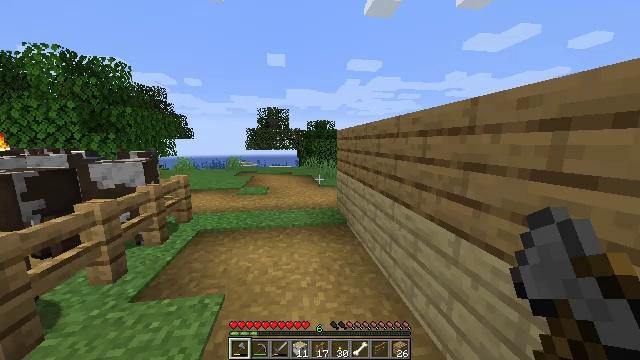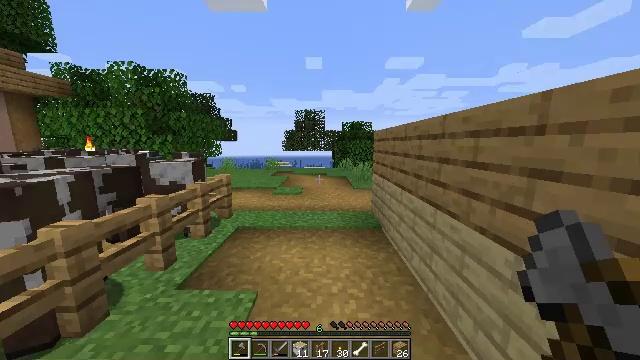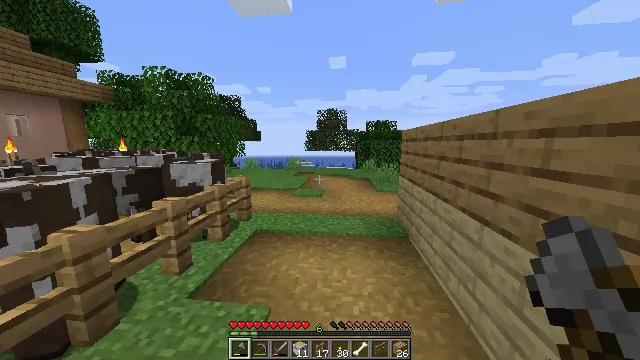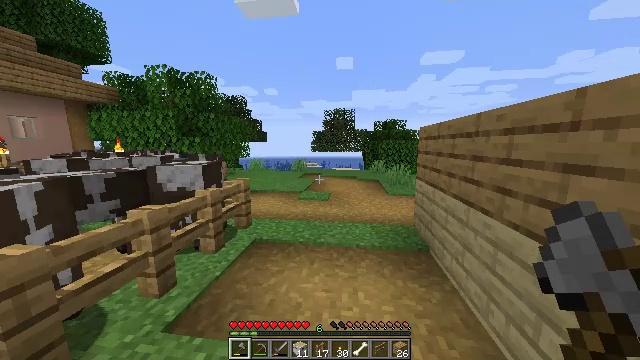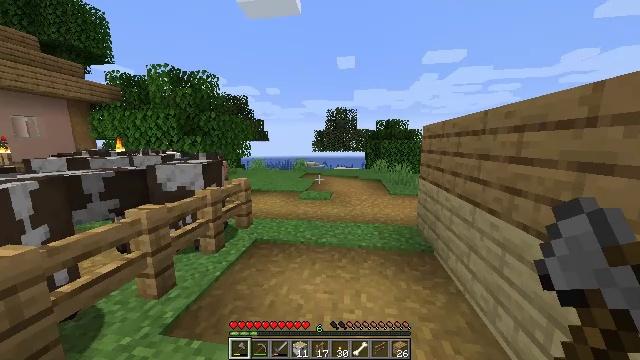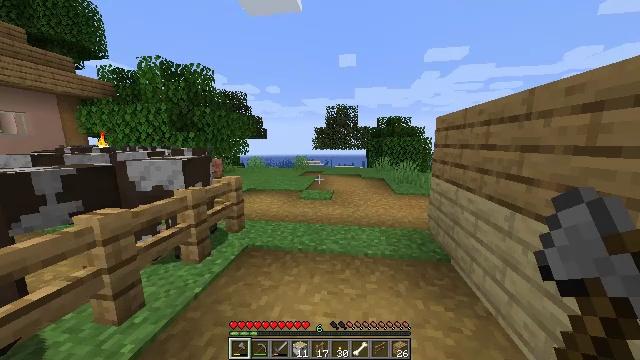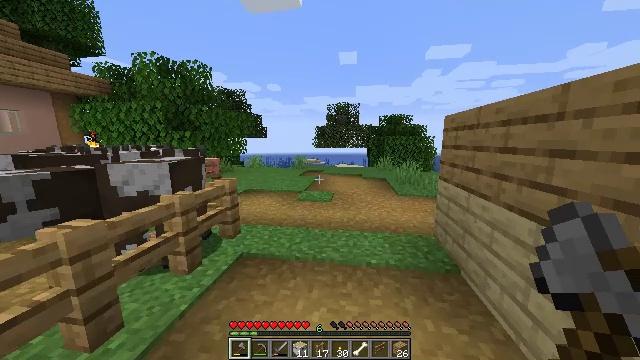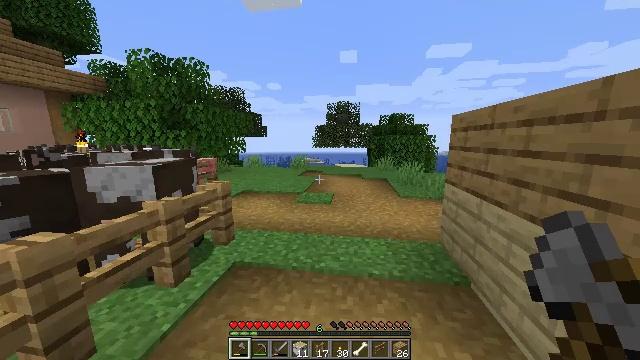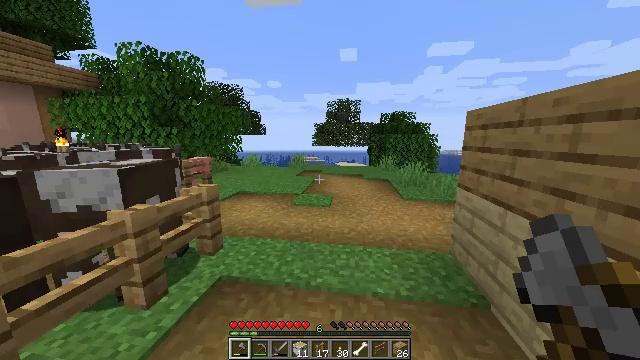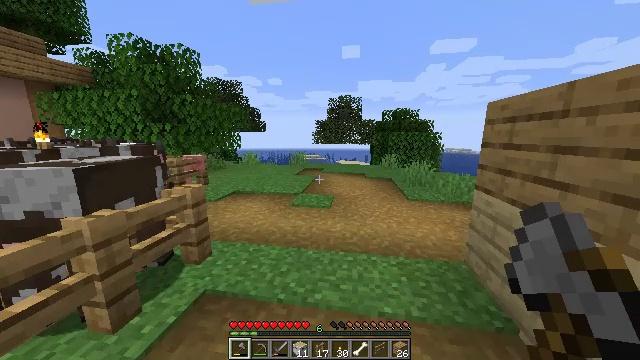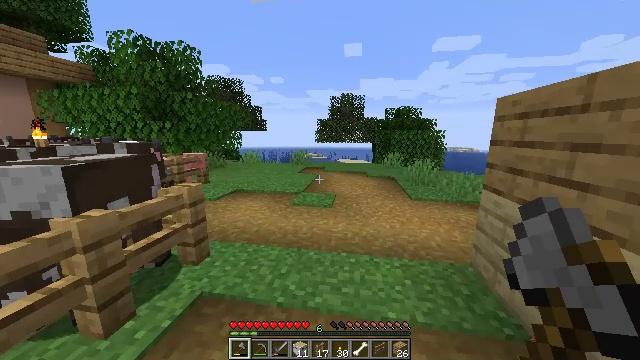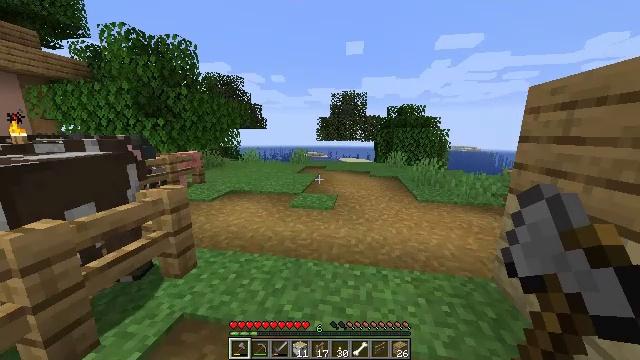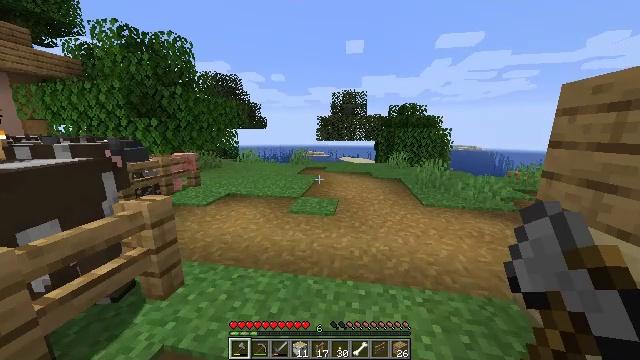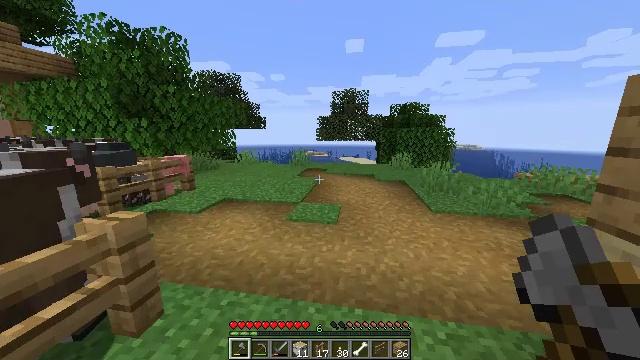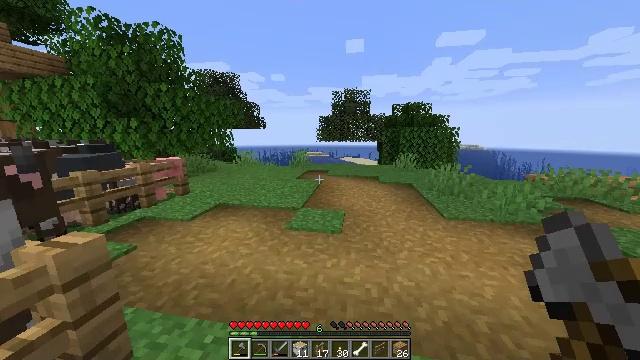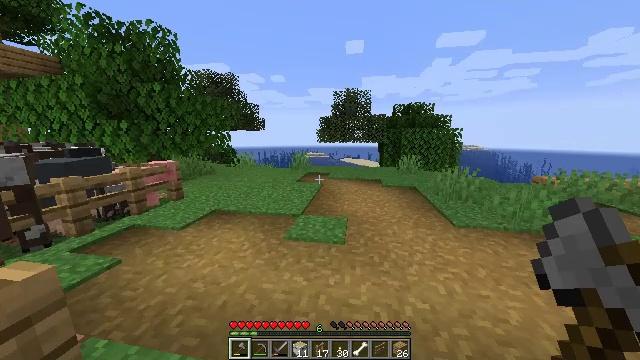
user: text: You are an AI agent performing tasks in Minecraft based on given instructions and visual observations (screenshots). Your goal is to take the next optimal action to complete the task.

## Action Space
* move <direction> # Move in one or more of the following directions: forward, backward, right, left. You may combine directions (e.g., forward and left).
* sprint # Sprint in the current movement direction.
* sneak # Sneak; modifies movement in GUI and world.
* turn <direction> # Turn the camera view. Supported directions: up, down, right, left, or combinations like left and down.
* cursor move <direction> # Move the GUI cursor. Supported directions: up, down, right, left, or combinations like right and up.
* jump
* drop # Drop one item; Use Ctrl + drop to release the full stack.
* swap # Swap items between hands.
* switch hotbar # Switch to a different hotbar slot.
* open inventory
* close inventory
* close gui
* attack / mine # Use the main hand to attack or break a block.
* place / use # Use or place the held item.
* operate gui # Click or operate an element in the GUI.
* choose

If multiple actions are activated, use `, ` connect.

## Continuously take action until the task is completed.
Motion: motion action
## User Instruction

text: In the crafting table, craft a gray bed.
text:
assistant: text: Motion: move forward, sprint, turn left
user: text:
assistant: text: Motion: move forward, sprint, turn left
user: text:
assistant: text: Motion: move forward, sprint, turn left
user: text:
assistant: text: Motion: move forward, sprint
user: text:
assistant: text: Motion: move forward, sprint
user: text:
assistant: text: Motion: move forward, sprint
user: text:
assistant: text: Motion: move forward, sprint
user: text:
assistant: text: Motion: move forward, sprint
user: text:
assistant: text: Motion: move forward, sprint
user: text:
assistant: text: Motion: move forward, sprint
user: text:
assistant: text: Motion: move forward, sprint
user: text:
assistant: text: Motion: move forward, sprint
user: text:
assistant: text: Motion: move forward, sprint
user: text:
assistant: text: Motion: move forward, sprint
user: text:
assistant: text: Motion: move forward, sprint
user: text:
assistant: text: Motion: move forward, sprint
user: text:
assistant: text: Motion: move forward, sprint
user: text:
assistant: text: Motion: move forward, sprint
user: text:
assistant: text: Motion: move forward, sprint
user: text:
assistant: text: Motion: move forward, sprint
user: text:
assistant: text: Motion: move forward, sprint, turn right
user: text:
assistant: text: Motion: move forward, sprint, turn right
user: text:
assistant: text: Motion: move forward, sprint, turn right and down
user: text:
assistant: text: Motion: move forward, sprint, turn right
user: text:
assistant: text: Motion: move forward, sprint, turn right
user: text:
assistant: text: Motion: move forward, sprint, turn right
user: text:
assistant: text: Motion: move forward, sprint, turn right
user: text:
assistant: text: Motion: move forward, sprint
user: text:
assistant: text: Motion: move forward, sprint
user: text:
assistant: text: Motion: move forward, sprint